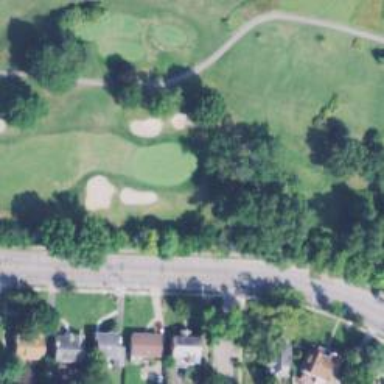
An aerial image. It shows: Golf hole.